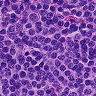
Metastatic tissue present: no